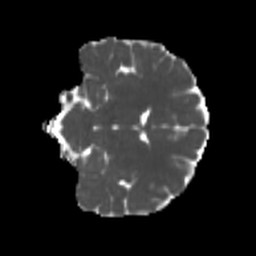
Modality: MD
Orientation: coronal
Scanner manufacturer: siemens
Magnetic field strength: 3 T
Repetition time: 4 s
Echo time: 0.0594 s